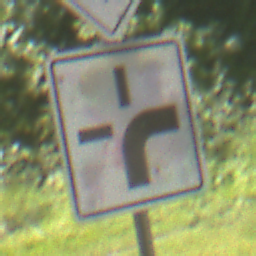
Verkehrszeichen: VerlaufVorfahrtsstrasse3
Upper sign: Vorfahrtsstrasse
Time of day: Midday
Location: Outdoor (RoadRail)
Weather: Clear
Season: NotSpecified
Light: Natural